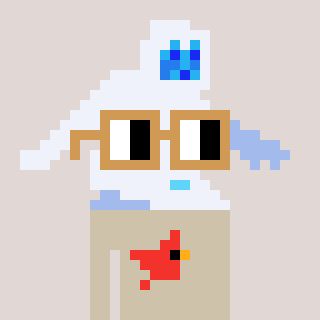
a pixel art character with square brown glasses, a yeti-shaped head and a bege-colored body on a warm background